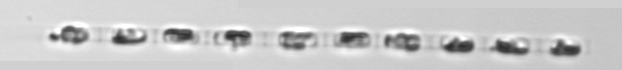
Label: Skeletonema